Question: I'm trying to create the following effect for any element using only jQuery/plugins:

In particular it should use a transform for the scale rather than width and height animation and be usable on any DOM element.
Is there a plugin available for jQuery which will achieve this effect? It should be quite simple: duplicate the dom object with clone(), reposition the clone over the original absolutely then animate a scale transform and opacity on the new element. However, I suspect it's not as simple as this.
Any ideas?
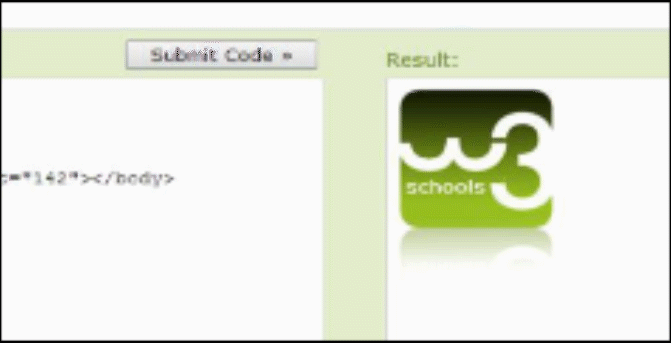
Answer: You don't need jQuery to accomplish that animation. You can use CSS3 animations and transform properties. Check out the following example I created:
<URL>
HTML:
'''
<div class="logos">
<div class="logo"></div>
<div class="logo animated"></div>
</div>
'''
CSS:
'''
.logos {
position: relative;
}
.logo {
width: 100px;
height: 70px;
background: #CC0000 url(http://www.w3schools.com/images/w3logo.png) 50% 50% no-repeat;
-webkit-border-radius: 4px;
-moz-border-radius: 4px;
border-radius: 4px;
}
.logo.animated {
position: absolute;
left: 0;
top: 0;
animation: scale-fadeout 2s infinite;
-webkit-animation: scale-fadeout 2s infinite;
}
@keyframes scale-fadeout {
0% {
transform: scale(1);
opacity: 1;
}
5% {
opacity: 1;
transform: scale(1.05);
}
100% {
opacity: 0;
transform: scale(1.35);
}
}
@-webkit-keyframes scale-fadeout {
0% {
-webkit-transform: scale(1);
opacity: 1;
}
5% {
opacity: 1;
-webkit-transform: scale(1.05);
}
100% {
opacity: 0;
-webkit-transform: scale(1.35);
}
}
'''